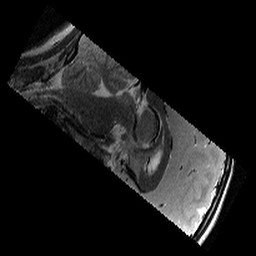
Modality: T2w
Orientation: sagittal
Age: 10
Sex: female
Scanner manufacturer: siemens
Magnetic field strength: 3 T
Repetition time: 9.23 s
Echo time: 0.067 s